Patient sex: F
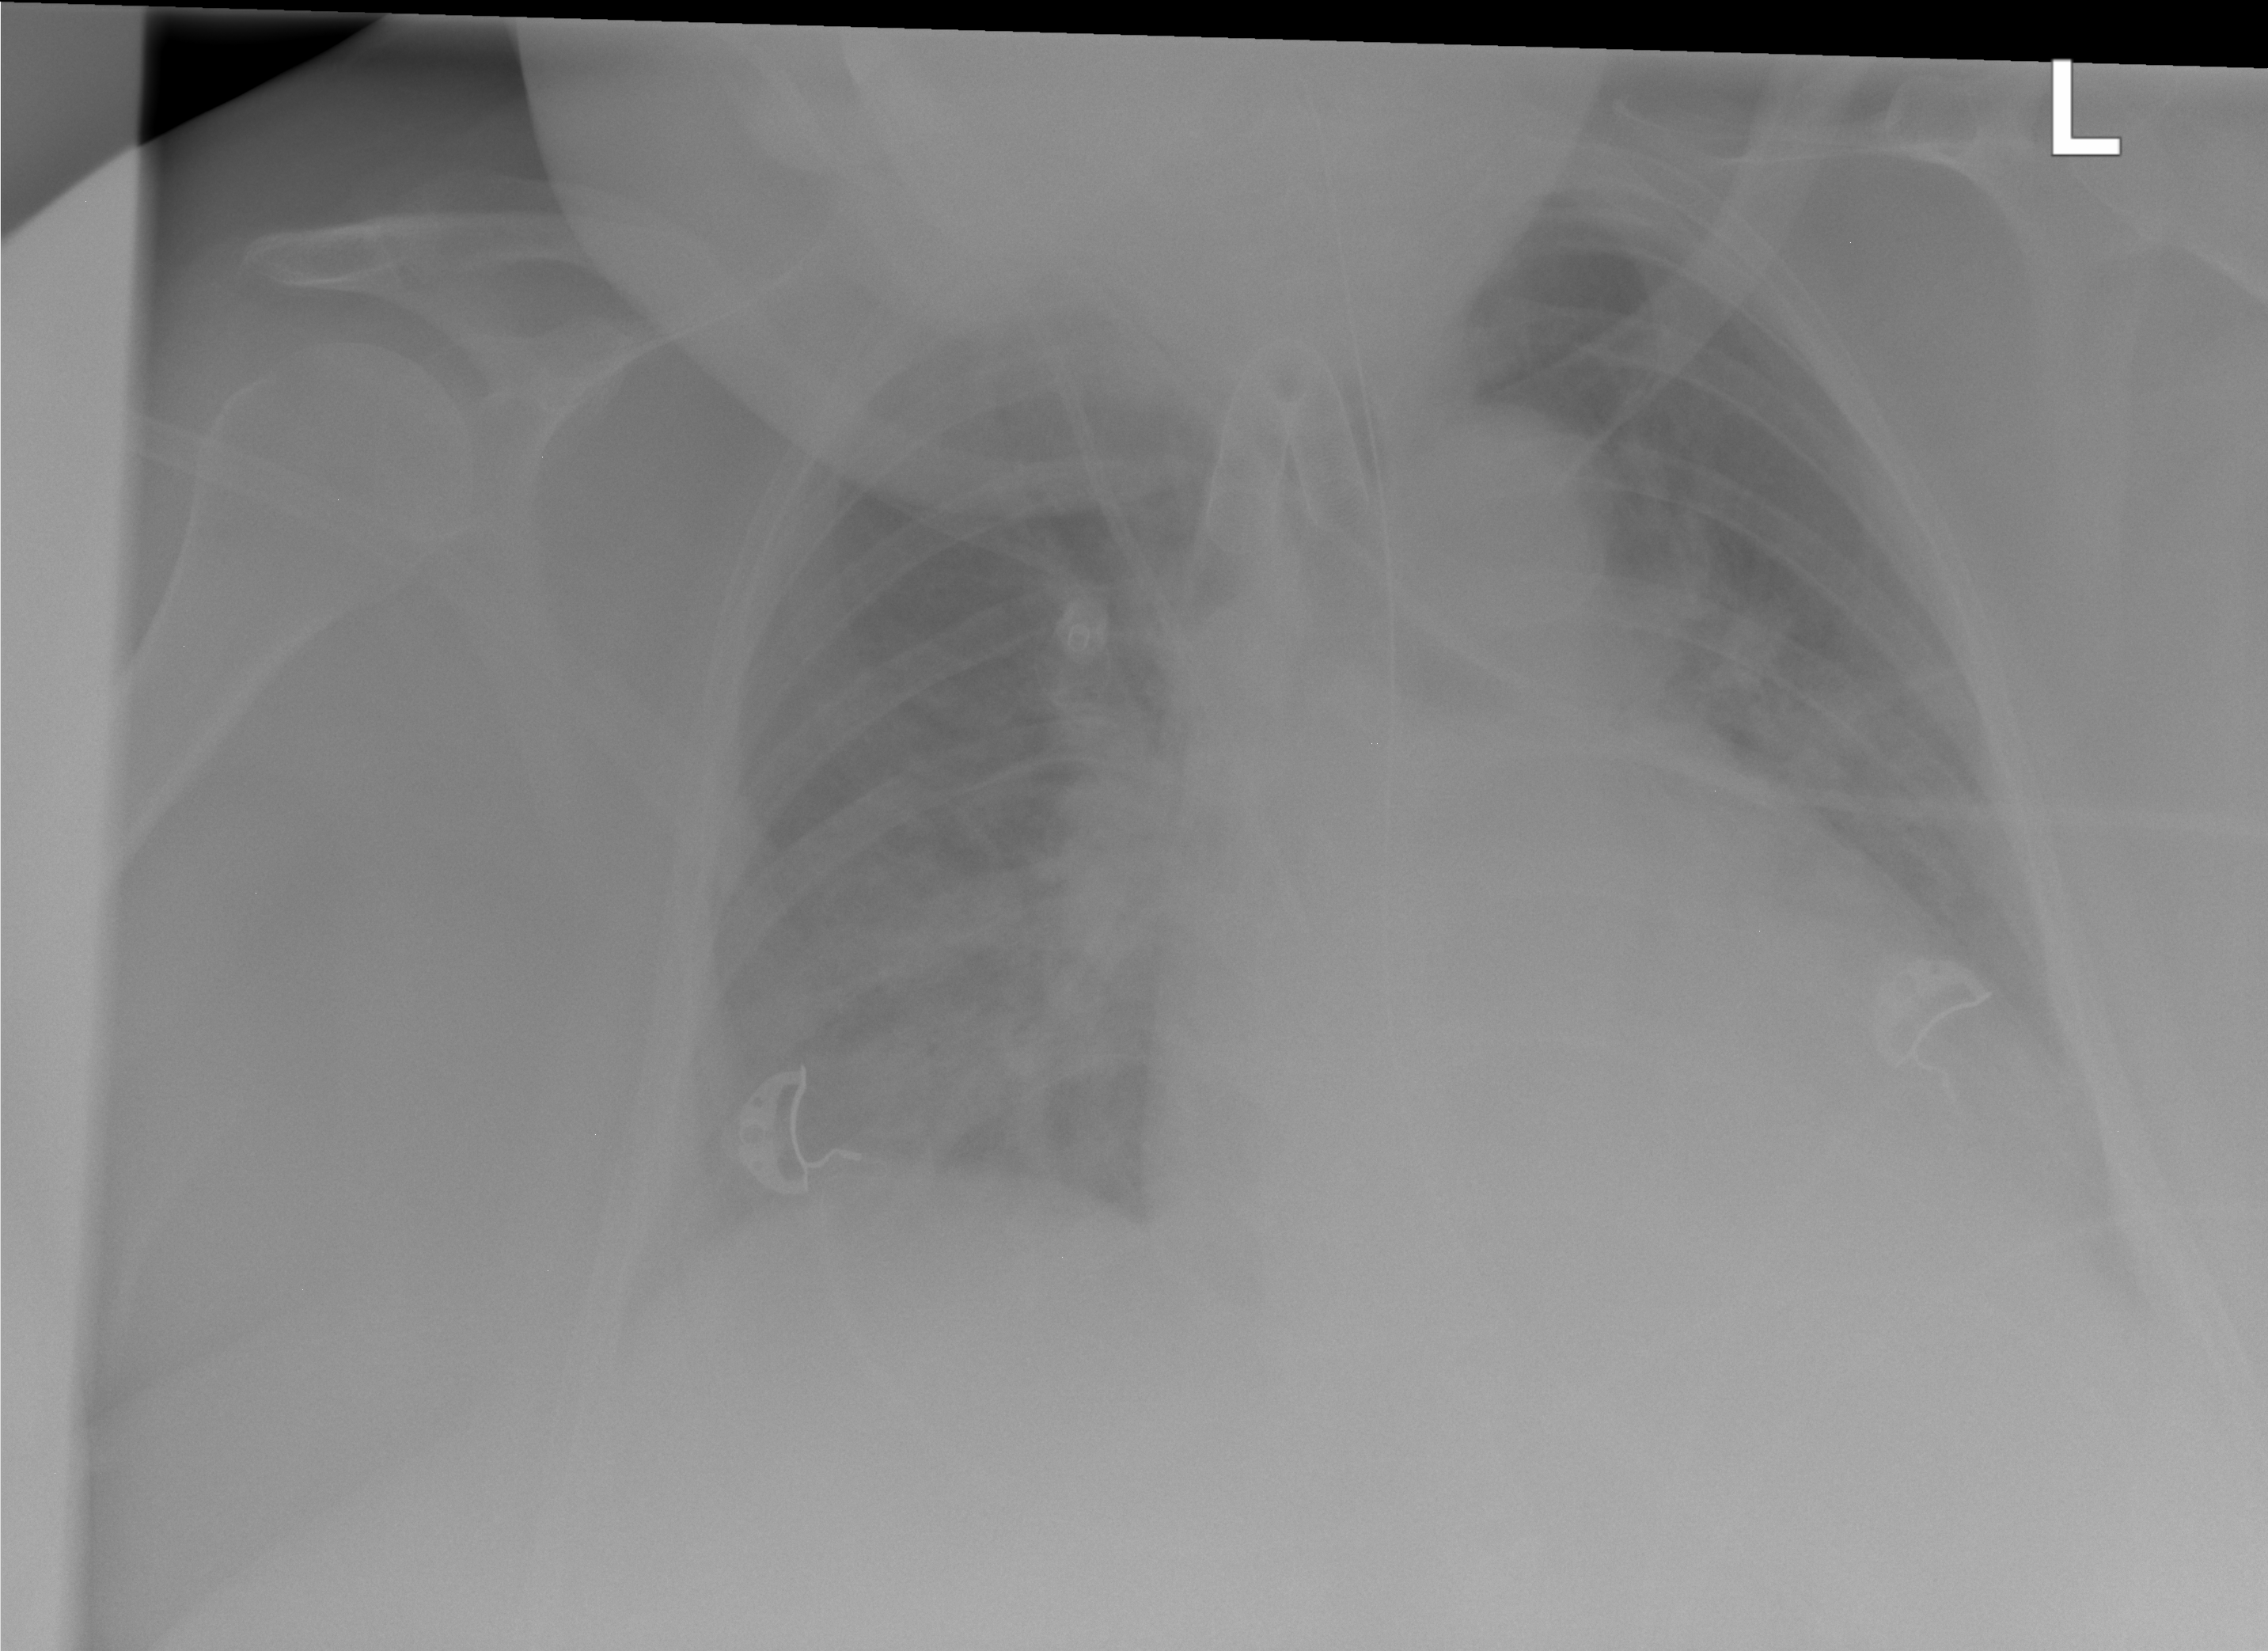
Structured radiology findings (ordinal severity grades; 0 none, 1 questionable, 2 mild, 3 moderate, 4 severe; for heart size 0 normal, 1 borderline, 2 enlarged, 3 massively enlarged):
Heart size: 2
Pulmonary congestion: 0
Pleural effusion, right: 0
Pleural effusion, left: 0
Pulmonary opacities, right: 0
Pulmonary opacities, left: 0
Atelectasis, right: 0
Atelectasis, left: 2